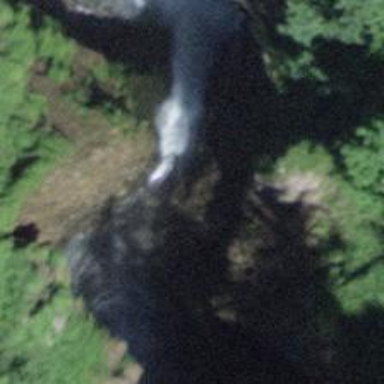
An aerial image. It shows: Beautiful waterfall.